Field crop: maize
Growth stage: 2
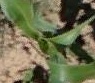
Species: maize